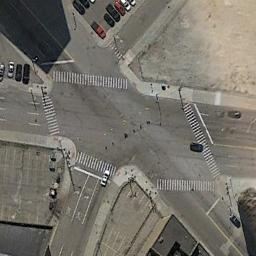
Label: intersection